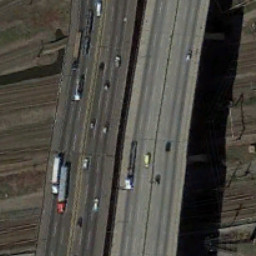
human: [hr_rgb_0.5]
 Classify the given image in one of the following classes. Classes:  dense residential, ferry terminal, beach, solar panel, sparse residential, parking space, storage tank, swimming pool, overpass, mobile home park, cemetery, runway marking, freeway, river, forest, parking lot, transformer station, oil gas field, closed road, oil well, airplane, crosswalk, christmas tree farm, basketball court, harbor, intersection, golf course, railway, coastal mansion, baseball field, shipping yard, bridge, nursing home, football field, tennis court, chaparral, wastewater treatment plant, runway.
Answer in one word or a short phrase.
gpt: overpass